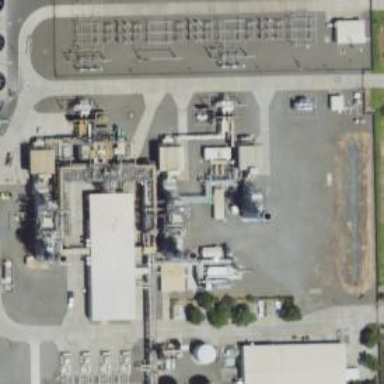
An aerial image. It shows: Gas turbine generator powered by gas.